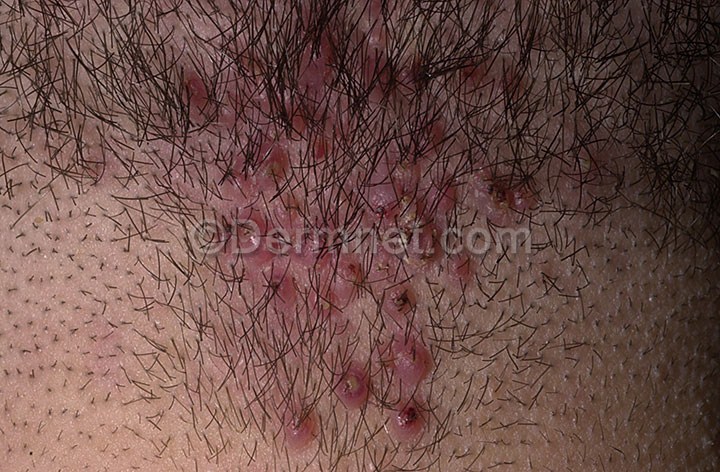
Disease: Hair Loss Photos Alopecia and other Hair Diseases